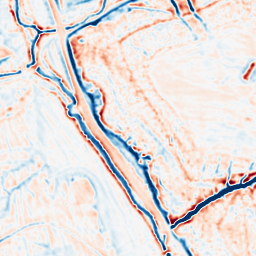
Category: multiscale
Decomposition family: dog_multiscale
Decomposition parameters: sigma_ratio: 1.4
n_scales: 3
base_sigma: 1
Upsampling method: bspline
Upsampling parameters: scale: 2
Upsampling scale: 2